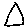
Label: triangle